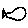
Label: fish